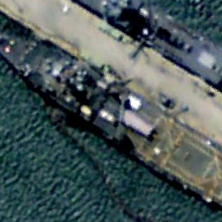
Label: combat